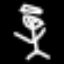
Label: angel